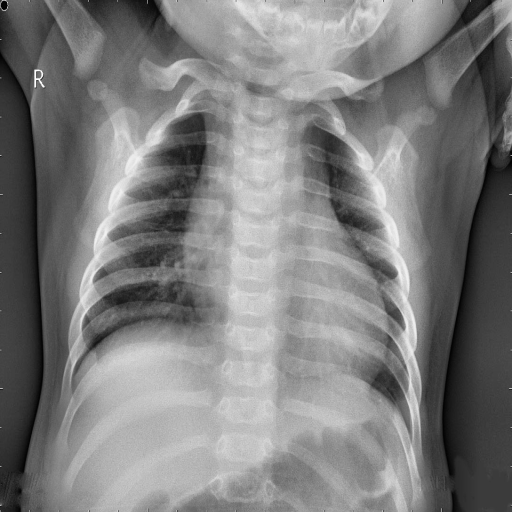
Finding: NORMAL